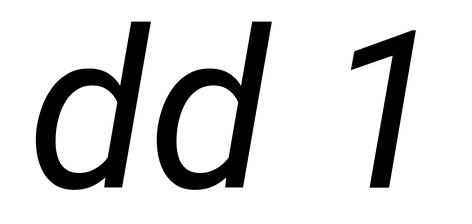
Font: Roboto-Italic_Italic